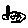
Label: hexagon